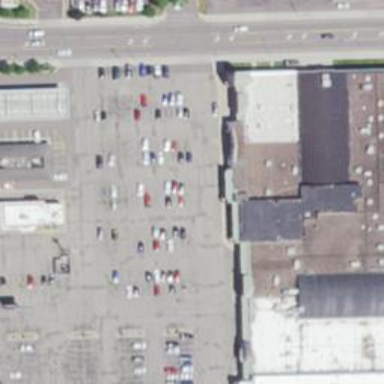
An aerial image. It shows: Mall building.